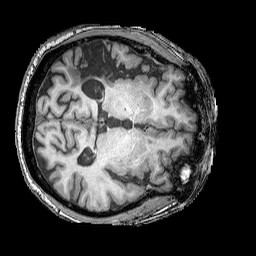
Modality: T1w
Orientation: axial
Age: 70
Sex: male
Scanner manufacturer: siemens
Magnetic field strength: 3 T
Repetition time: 2.25 s
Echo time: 0.00411 s